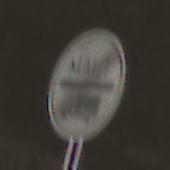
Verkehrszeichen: EndeMautpflicht
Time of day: Midday
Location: Roofed (Tunnel)
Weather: NotSpecified
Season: NotSpecified
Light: Natural